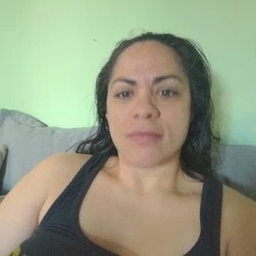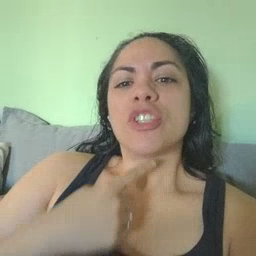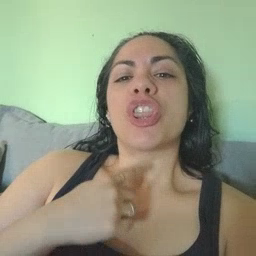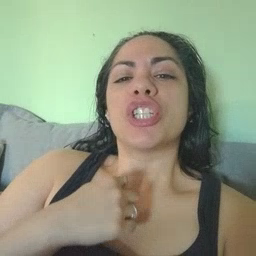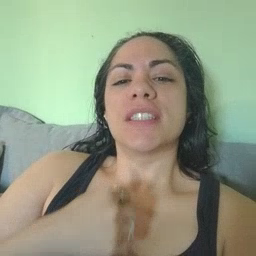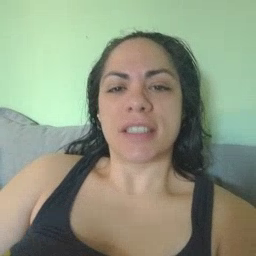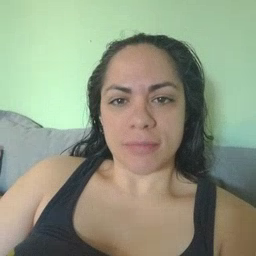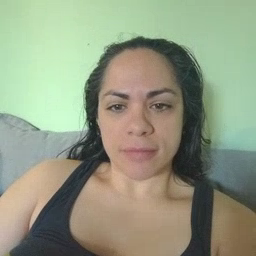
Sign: thirsty